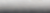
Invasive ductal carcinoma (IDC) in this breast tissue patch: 0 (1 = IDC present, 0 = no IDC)